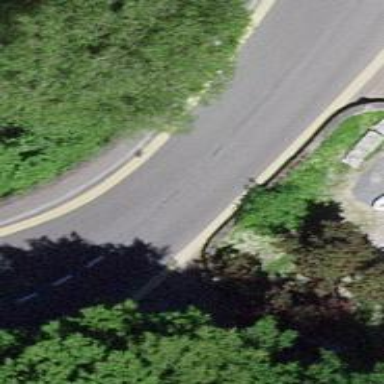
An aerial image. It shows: Secondary road with asphalt surface.